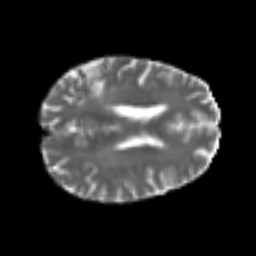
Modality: T2w
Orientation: axial
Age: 53
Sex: male
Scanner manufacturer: siemens
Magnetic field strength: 3 T
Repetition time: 4.999 s
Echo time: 0.07946 s